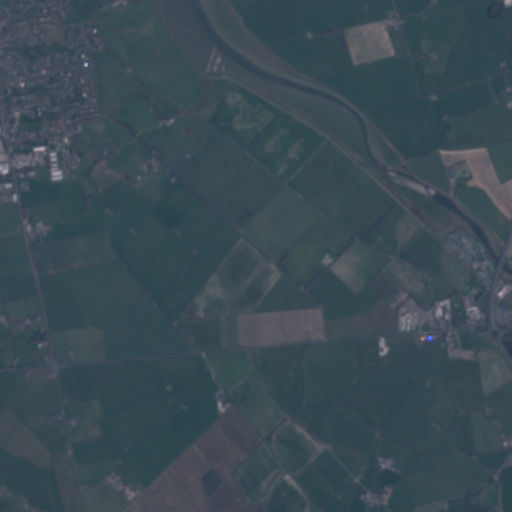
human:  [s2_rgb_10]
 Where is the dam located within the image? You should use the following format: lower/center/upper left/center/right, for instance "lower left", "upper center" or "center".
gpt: The dam is located in the upper center of the image.
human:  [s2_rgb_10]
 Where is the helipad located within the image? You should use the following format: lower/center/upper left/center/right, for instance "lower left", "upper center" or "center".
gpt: The helipad is located in the center of the image.
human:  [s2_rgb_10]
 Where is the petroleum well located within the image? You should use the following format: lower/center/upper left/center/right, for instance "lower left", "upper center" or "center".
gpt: The petroleum well is located in the lower right of the image.
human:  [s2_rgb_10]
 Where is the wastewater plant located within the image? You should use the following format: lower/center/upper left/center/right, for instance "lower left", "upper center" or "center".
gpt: The wastewater plant is located in the upper right of the image.
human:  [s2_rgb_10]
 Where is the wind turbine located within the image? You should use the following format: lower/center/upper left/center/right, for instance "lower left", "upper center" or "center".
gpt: The wind turbine is located in the lower right of the image.
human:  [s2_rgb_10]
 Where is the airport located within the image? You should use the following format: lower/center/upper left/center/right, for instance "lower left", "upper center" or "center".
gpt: There is no airport in the image.